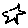
Label: star